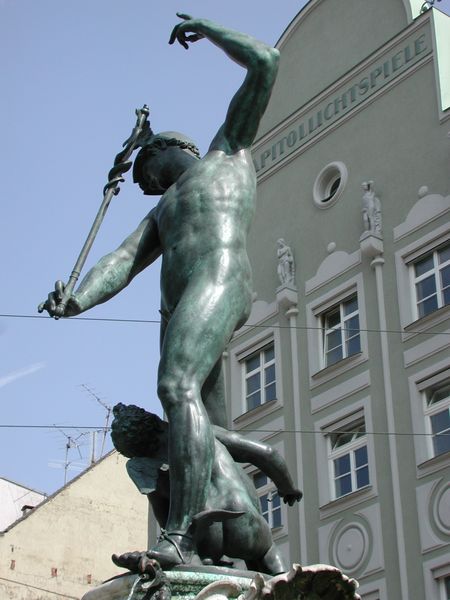
Titel: Merkurbrunnen in Augsburg
Künstler: Adriaen de Vries
Standort: Augsburg, Moritzplatz (EU - D - B)
Schlagwörter: akt, flügel, gott, mann, fenster, skulptur, statue, fassade, stab, giebel, sandalen, bronze, gestik, mythologie, sandale, kino, lichtspiele, merkur, bote, standbild, froschperspektive, aeskulap, mythologue, brponze